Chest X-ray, PA view. Patient: 56 years old, sex F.
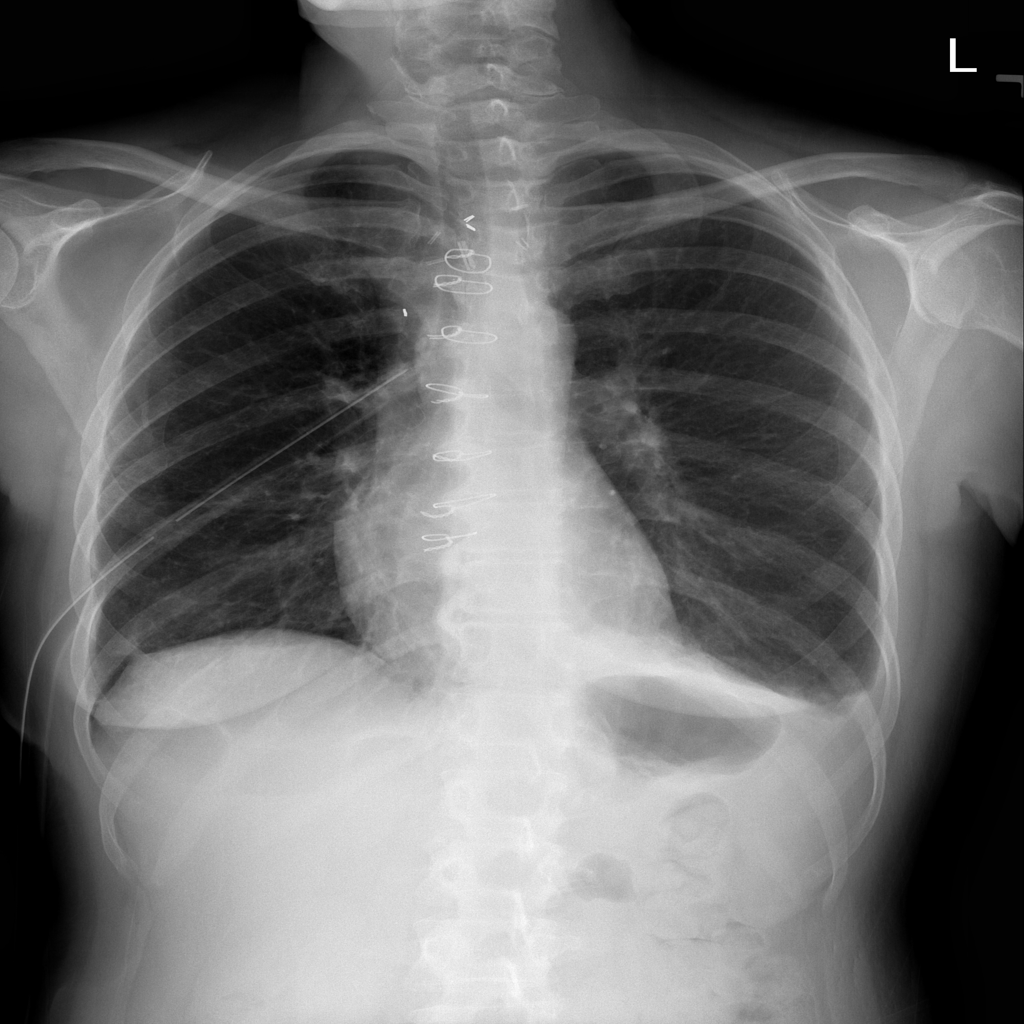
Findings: No Finding